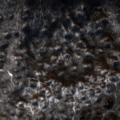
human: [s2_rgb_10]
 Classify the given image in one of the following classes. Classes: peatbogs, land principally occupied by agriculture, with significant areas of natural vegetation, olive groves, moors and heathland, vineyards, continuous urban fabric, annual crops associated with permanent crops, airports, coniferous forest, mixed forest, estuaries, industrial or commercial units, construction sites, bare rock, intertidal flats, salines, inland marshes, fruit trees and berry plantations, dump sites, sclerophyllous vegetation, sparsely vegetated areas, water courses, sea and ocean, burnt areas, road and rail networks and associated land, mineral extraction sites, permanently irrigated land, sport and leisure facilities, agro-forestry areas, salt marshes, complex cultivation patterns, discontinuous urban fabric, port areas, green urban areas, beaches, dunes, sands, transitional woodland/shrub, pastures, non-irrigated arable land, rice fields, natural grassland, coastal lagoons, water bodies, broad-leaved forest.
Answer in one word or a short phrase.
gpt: broad-leaved forest